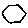
Label: hexagon